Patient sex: M
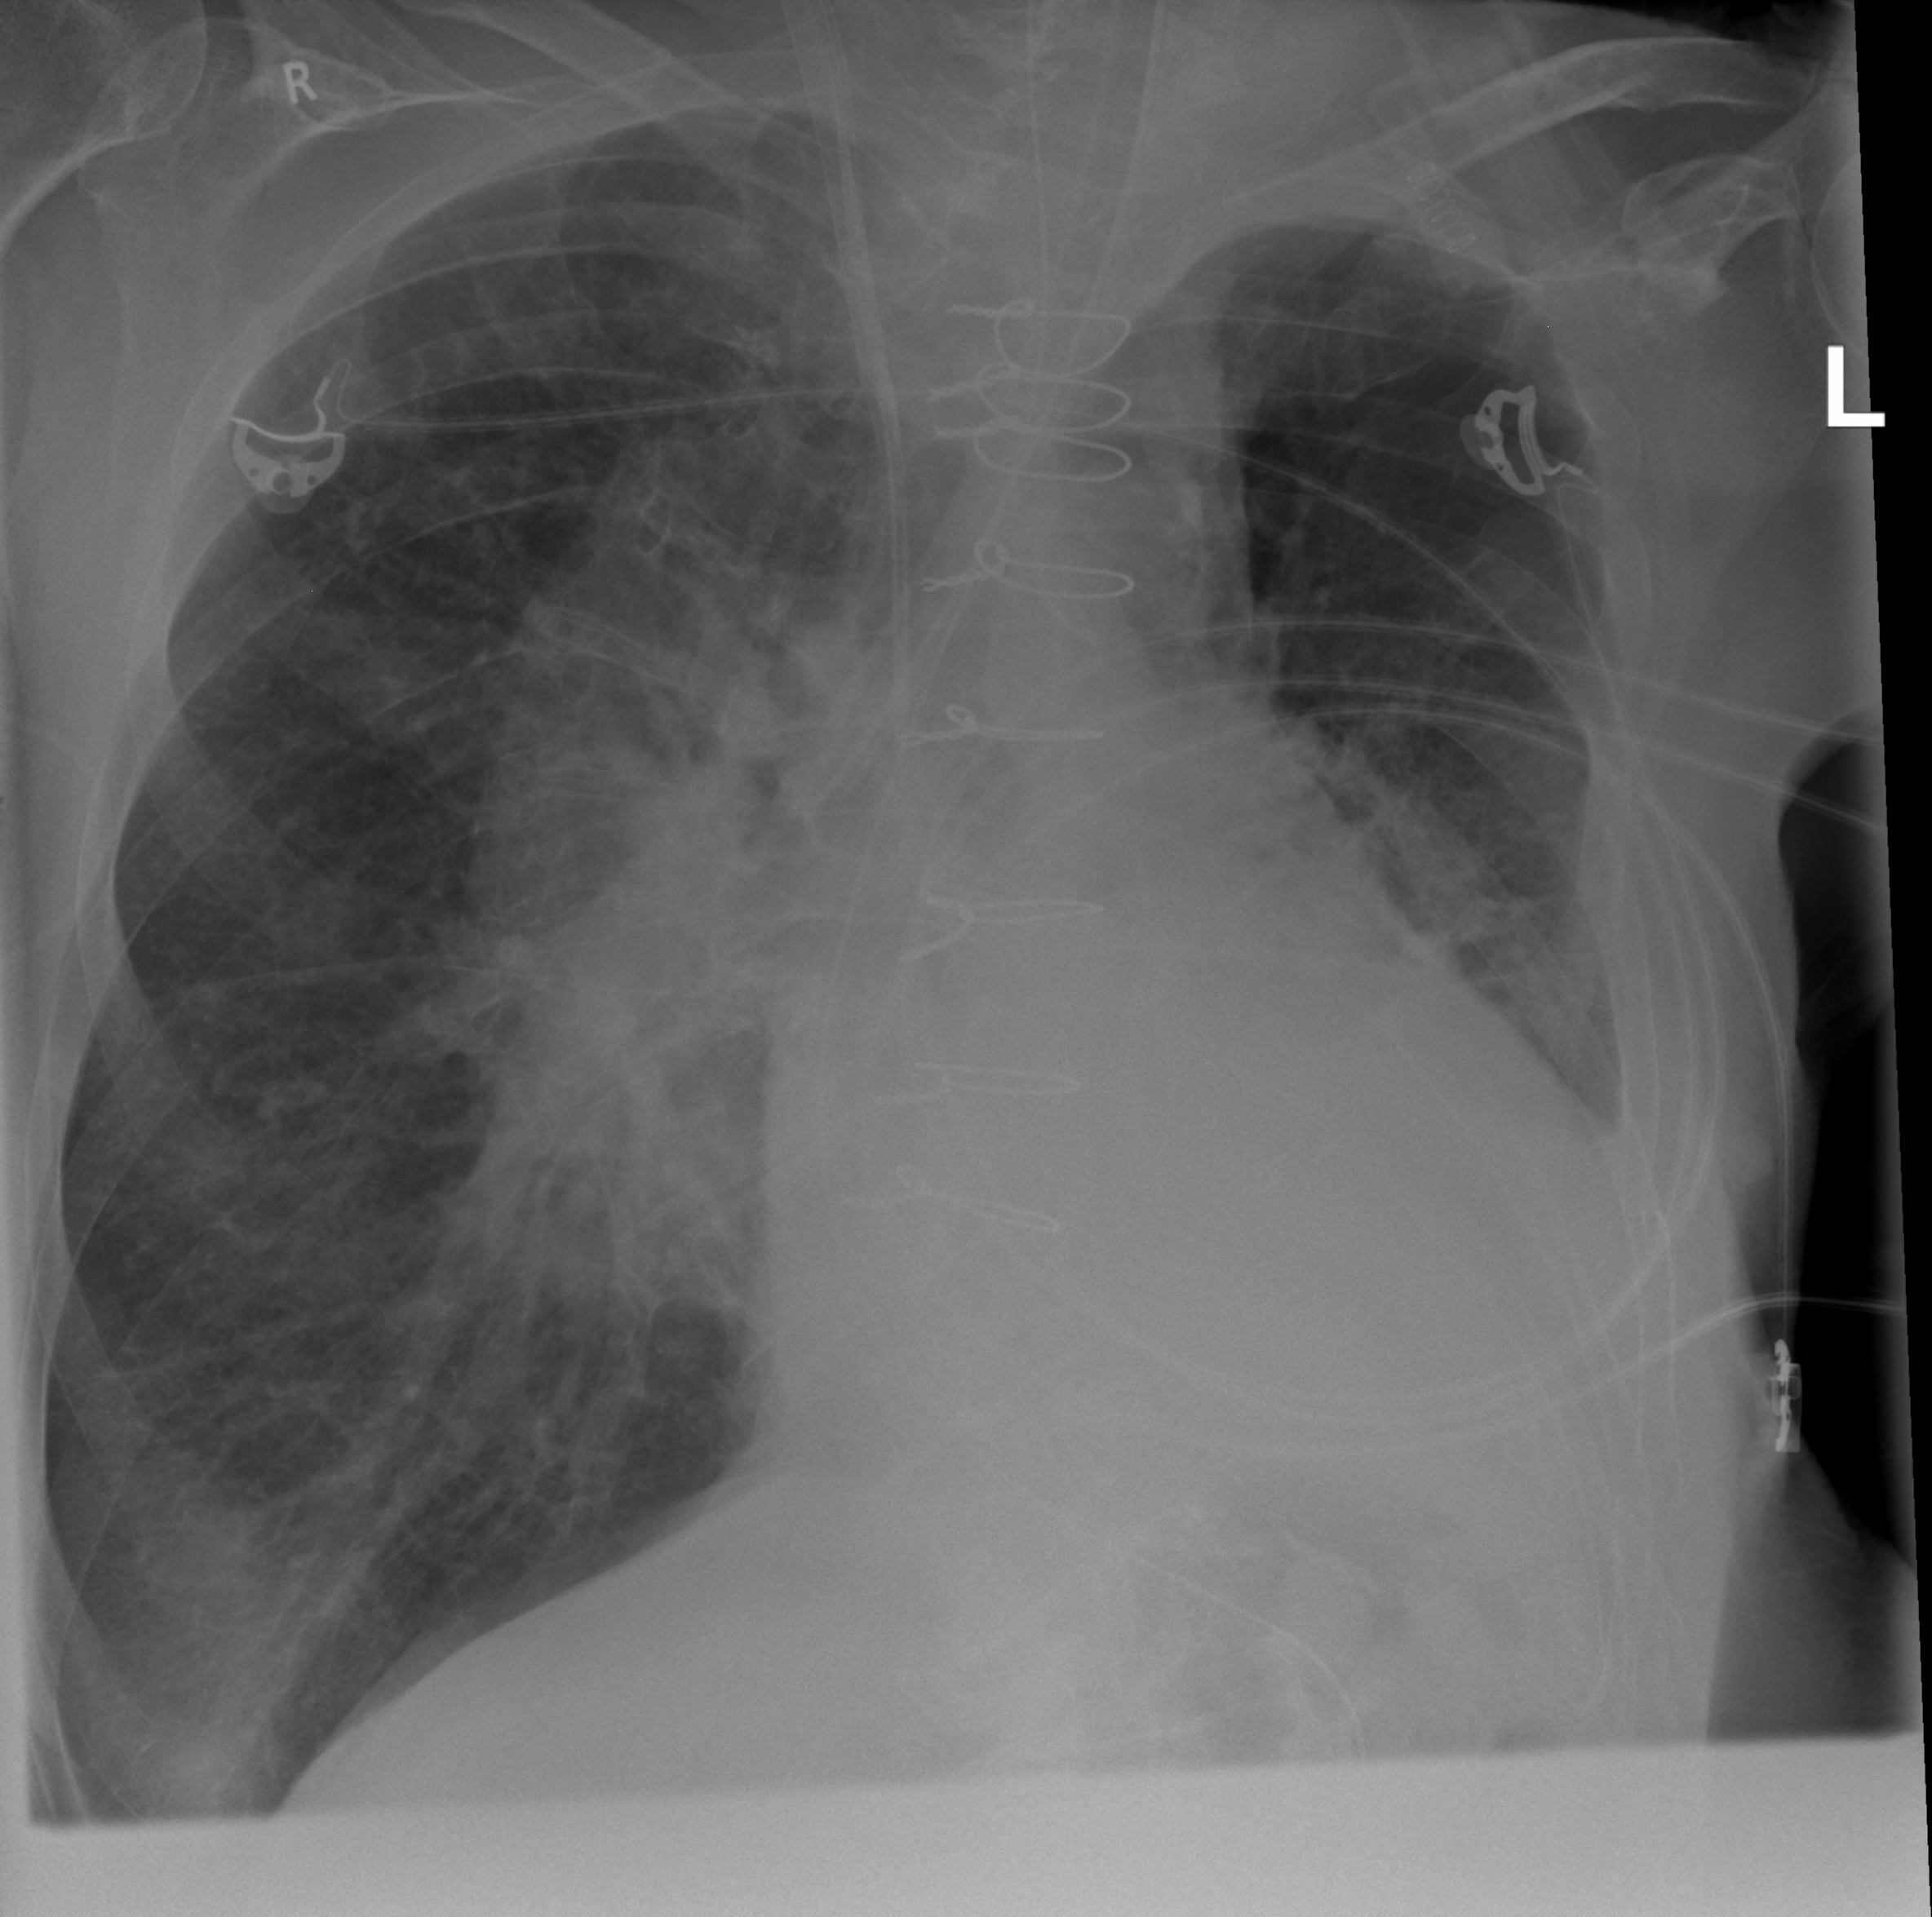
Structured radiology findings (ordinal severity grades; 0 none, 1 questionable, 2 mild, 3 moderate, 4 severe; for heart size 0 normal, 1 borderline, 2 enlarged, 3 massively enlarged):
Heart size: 2
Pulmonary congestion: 0
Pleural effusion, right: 1
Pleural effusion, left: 2
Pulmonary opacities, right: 0
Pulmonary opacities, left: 0
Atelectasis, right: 2
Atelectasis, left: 2